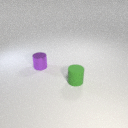
small green rubber cylinder to the right of small purple metal cylinder